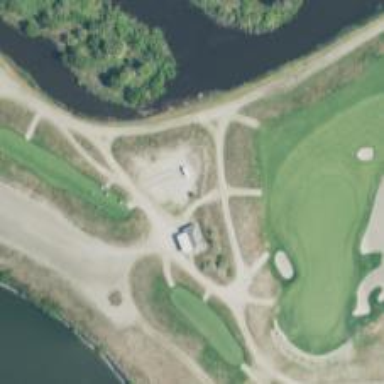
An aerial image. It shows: Service road designated as golf cart path.